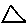
Label: triangle